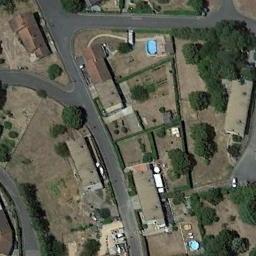
Label: residential